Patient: sex F, age 56
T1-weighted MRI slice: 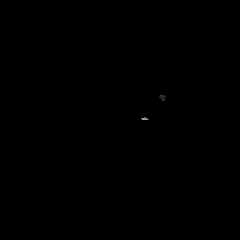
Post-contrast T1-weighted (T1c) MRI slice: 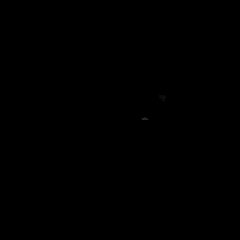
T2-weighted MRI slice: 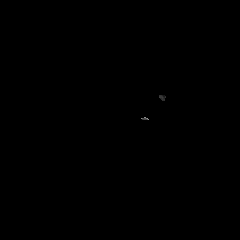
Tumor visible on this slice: no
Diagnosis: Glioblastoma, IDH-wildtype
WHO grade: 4